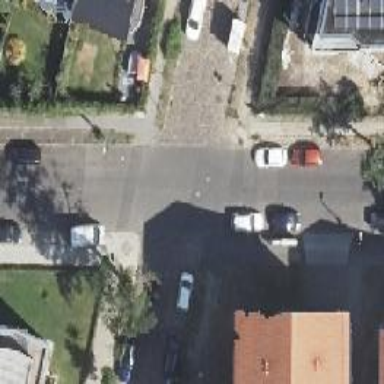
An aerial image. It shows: Residential road with sidewalks on both sides.